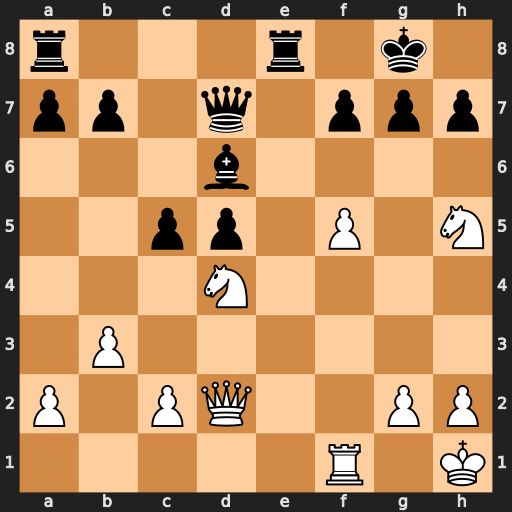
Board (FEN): r3r1k1/pp1q1ppp/3b4/2pp1P1N/3N4/1P6/P1PQ2PP/5R1K
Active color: w
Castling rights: -
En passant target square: -
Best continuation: Qg5 Bf8 Nf6+ Kh8 Nxd7